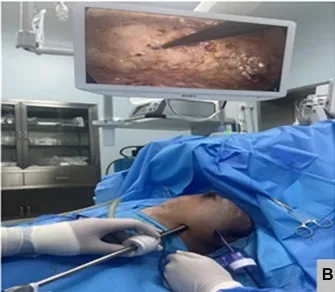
The intraoperative minimally invasive breast endoscopic resection of the tumor is shown in.
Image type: medical_photograph (other_medical_photograph)